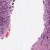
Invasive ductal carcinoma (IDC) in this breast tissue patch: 1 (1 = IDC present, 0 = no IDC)